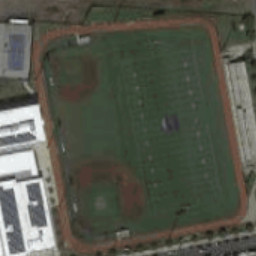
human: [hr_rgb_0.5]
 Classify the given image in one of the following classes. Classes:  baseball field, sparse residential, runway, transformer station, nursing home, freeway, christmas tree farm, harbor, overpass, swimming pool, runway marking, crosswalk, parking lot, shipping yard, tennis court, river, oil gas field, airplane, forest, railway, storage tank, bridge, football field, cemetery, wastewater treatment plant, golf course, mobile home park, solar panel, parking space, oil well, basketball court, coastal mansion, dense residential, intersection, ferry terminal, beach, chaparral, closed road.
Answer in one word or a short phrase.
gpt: football field